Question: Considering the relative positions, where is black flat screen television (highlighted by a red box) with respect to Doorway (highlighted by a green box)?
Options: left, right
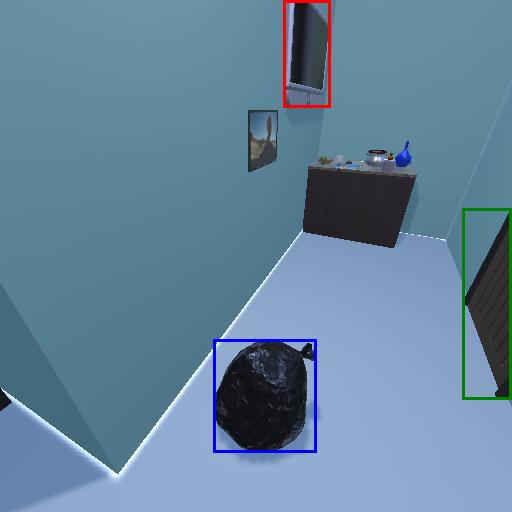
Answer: left